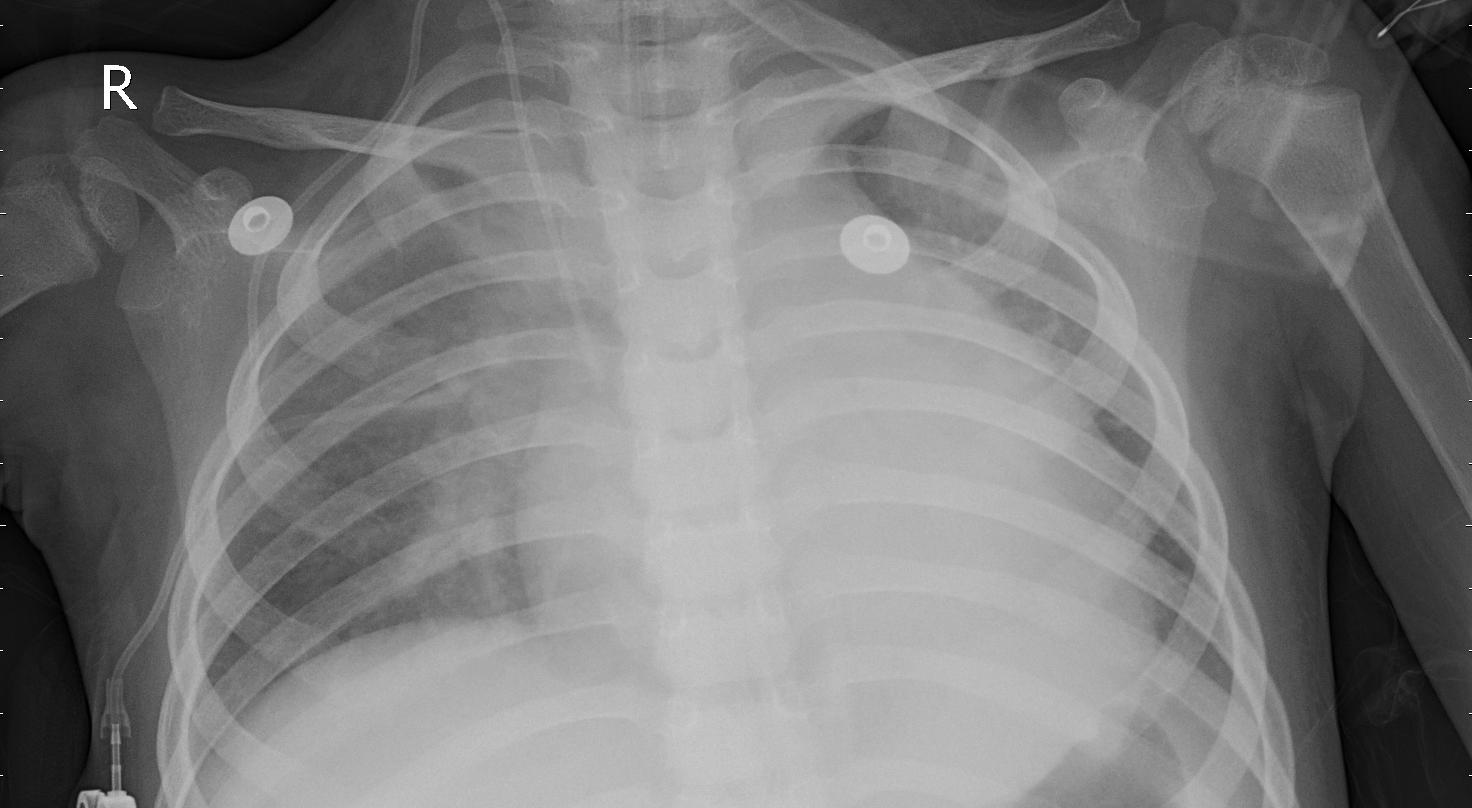
Diagnosis: PNEUMONIA